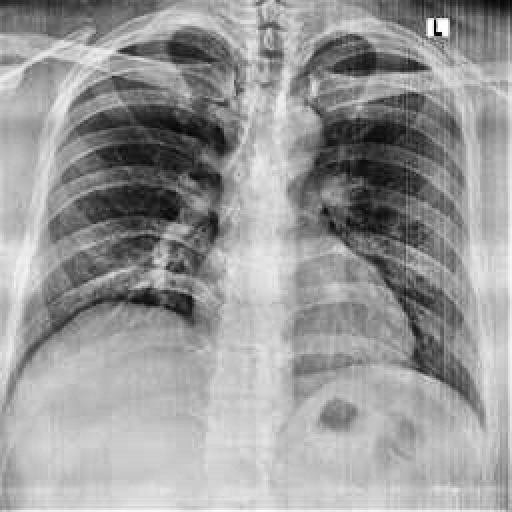
Finding: NORMAL